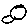
Label: bird